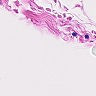
Metastatic tissue present: no